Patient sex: F
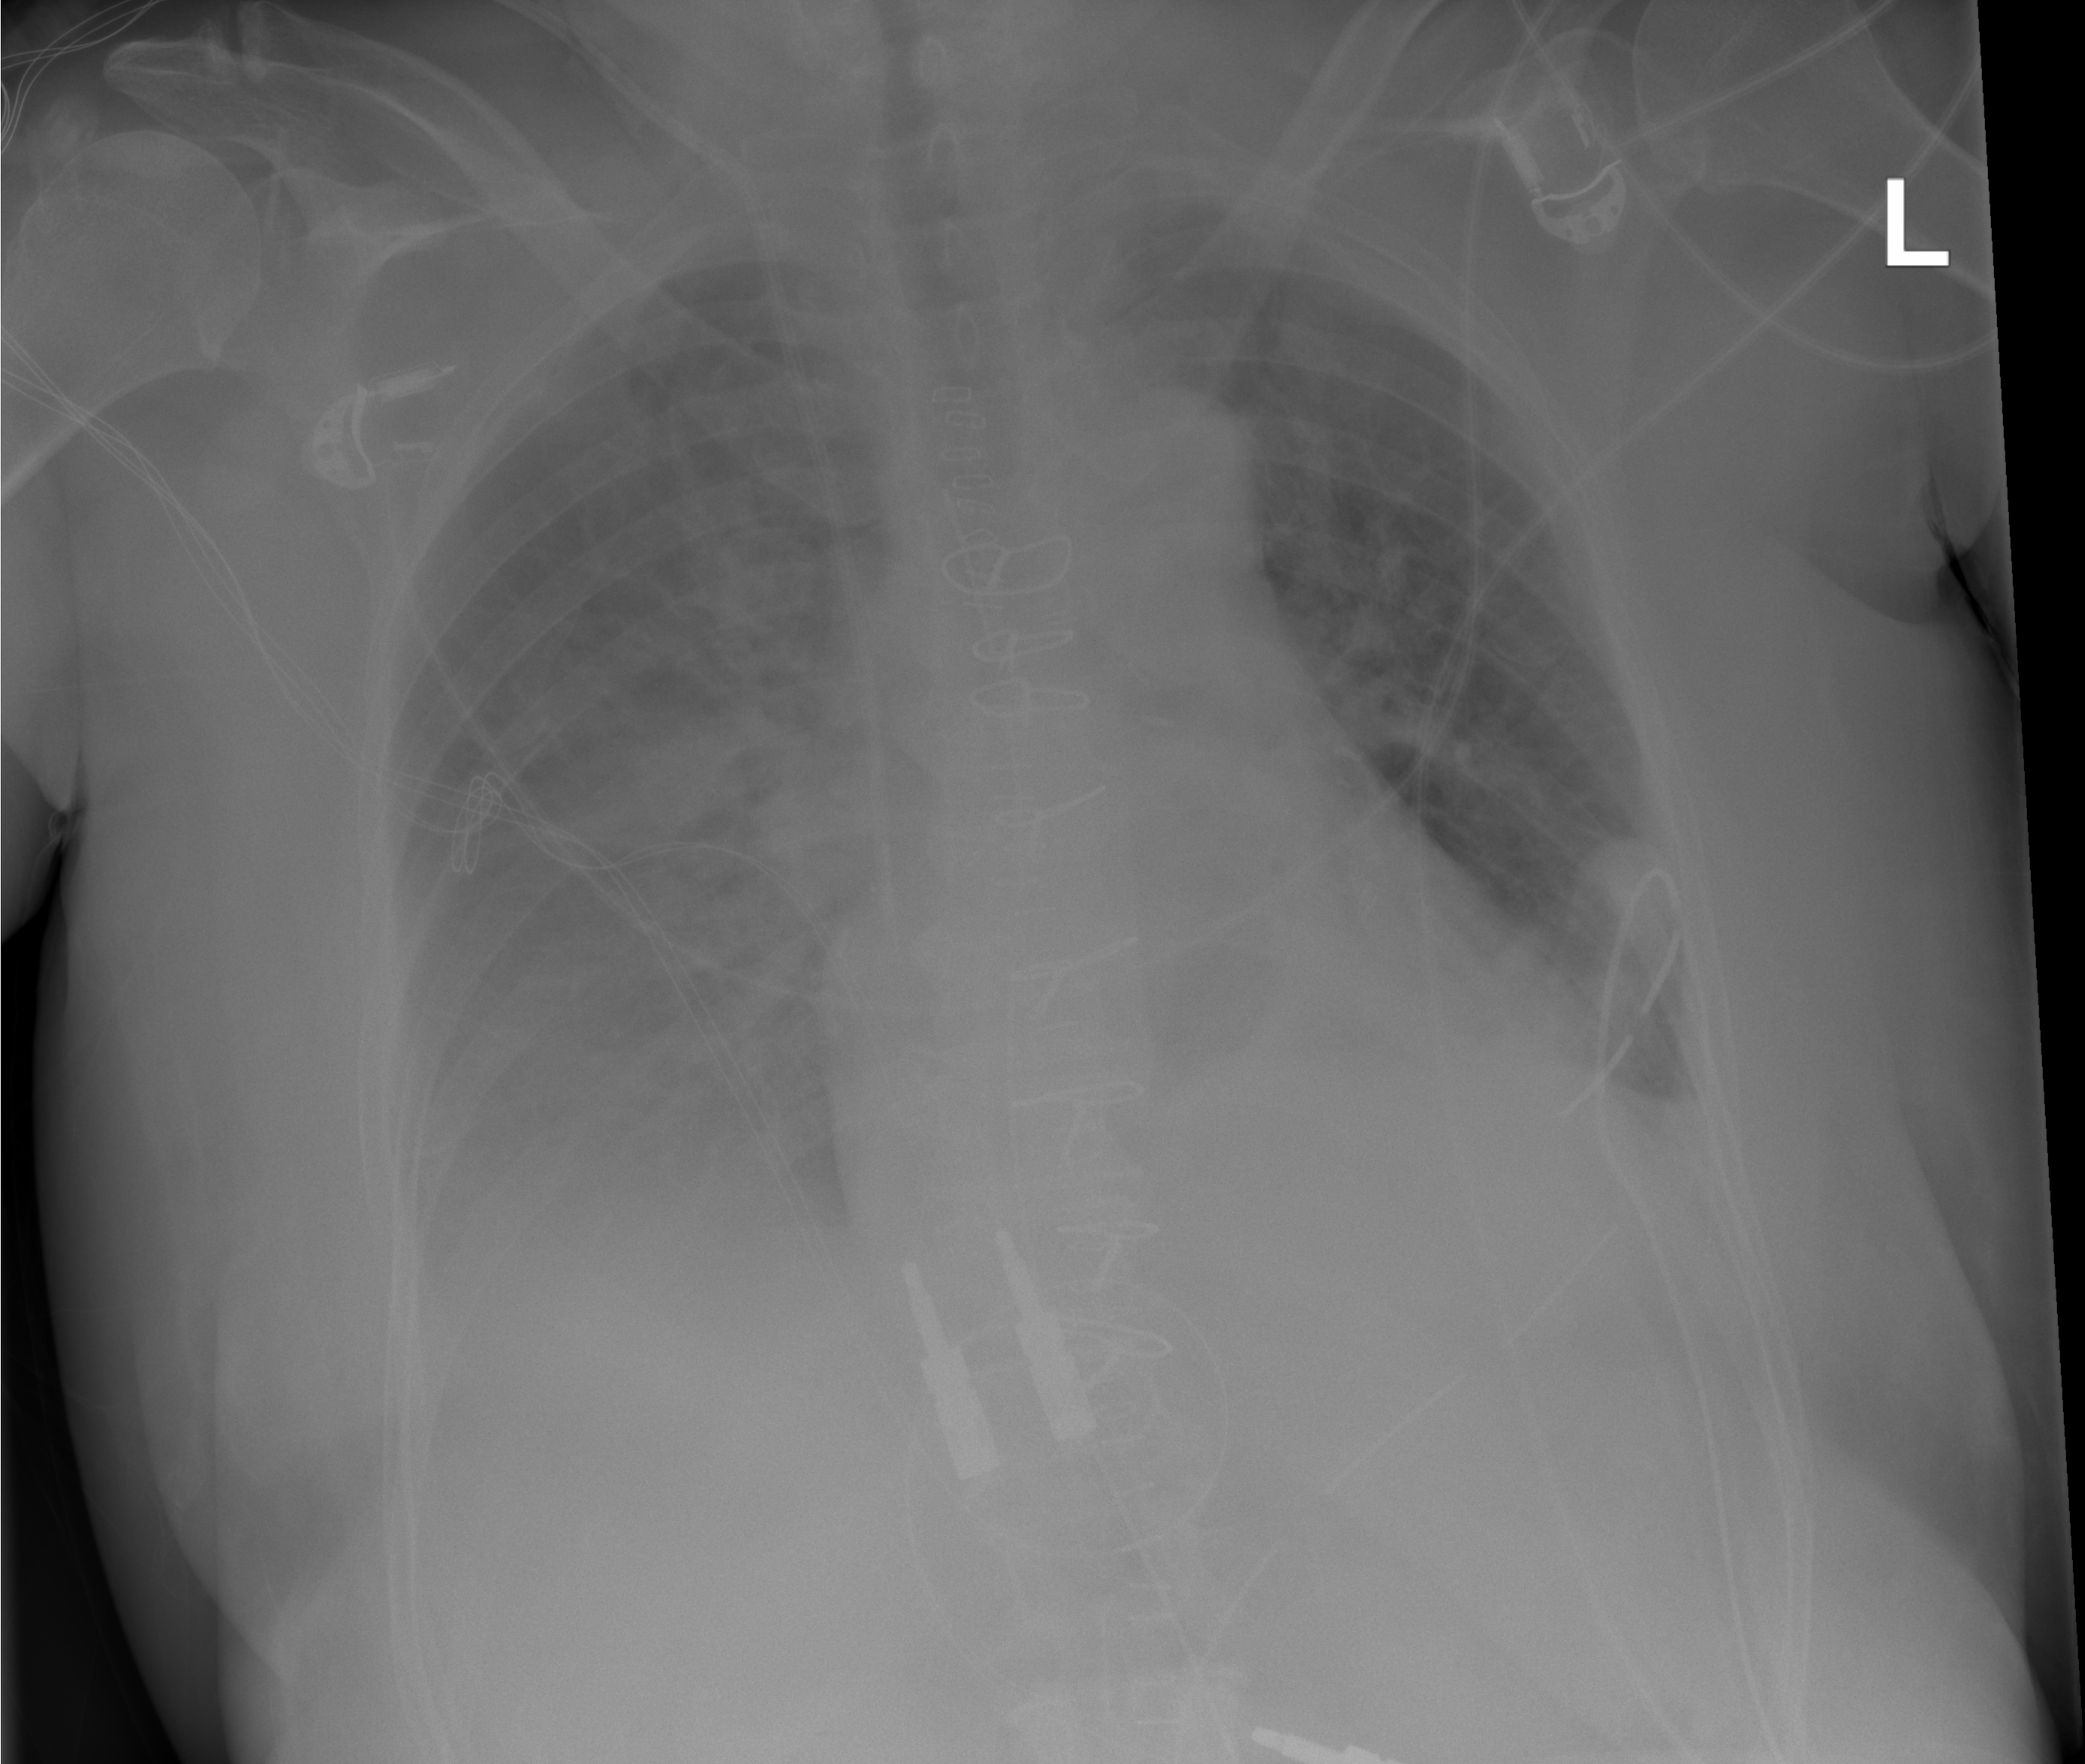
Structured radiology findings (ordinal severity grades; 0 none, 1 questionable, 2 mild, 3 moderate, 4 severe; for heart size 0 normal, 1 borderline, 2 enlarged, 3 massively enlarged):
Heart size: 2
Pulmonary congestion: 3
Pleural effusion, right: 3
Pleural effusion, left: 2
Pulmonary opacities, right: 3
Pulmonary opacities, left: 0
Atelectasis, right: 2
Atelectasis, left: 2